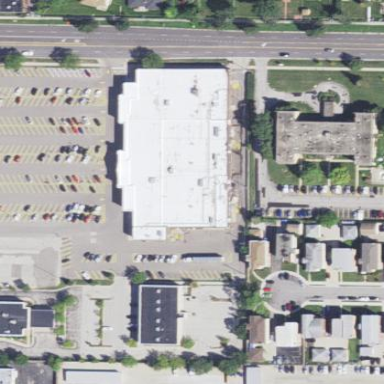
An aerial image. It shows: Retail area.